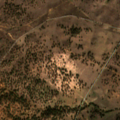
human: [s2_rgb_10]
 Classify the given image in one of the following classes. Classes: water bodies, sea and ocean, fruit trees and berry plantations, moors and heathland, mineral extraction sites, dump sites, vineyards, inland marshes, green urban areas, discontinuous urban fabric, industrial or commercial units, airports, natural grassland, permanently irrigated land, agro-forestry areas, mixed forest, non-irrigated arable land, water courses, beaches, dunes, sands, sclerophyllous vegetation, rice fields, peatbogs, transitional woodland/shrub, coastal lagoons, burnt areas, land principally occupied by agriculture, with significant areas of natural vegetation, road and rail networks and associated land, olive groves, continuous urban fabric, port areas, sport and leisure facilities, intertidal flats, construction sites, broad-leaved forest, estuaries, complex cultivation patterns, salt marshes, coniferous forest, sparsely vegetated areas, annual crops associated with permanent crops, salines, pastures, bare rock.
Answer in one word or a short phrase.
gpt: non-irrigated arable land, pastures, agro-forestry areas